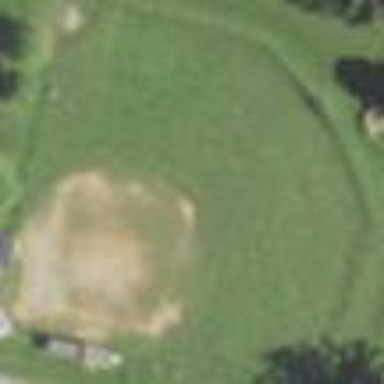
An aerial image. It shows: Softball pitch for leisure land activities.